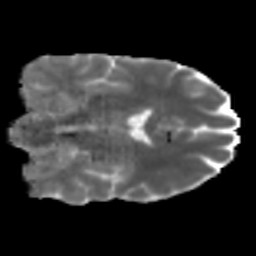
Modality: MD
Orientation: coronal
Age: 46
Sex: male
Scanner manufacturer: siemens
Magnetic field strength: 3 T
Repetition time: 5 s
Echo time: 0.092 s